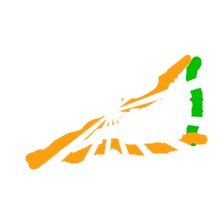
Shape: triangle